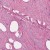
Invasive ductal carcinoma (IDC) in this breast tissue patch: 1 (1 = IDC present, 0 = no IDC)